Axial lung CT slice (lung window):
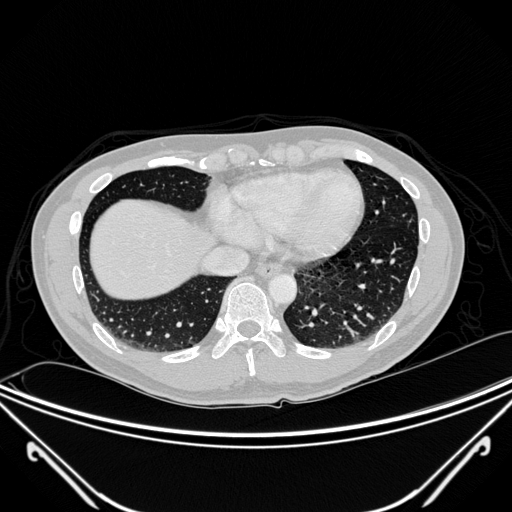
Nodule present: no